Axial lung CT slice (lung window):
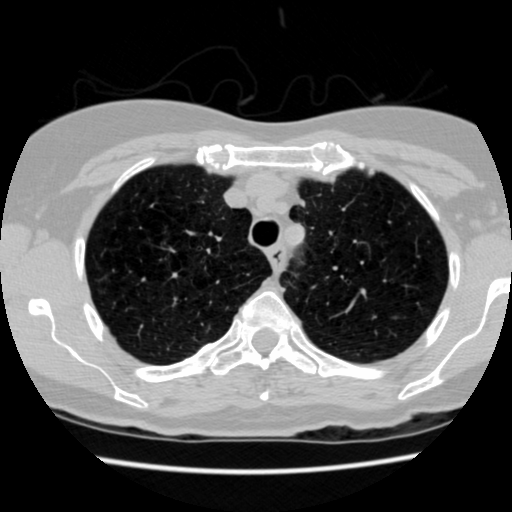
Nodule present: no